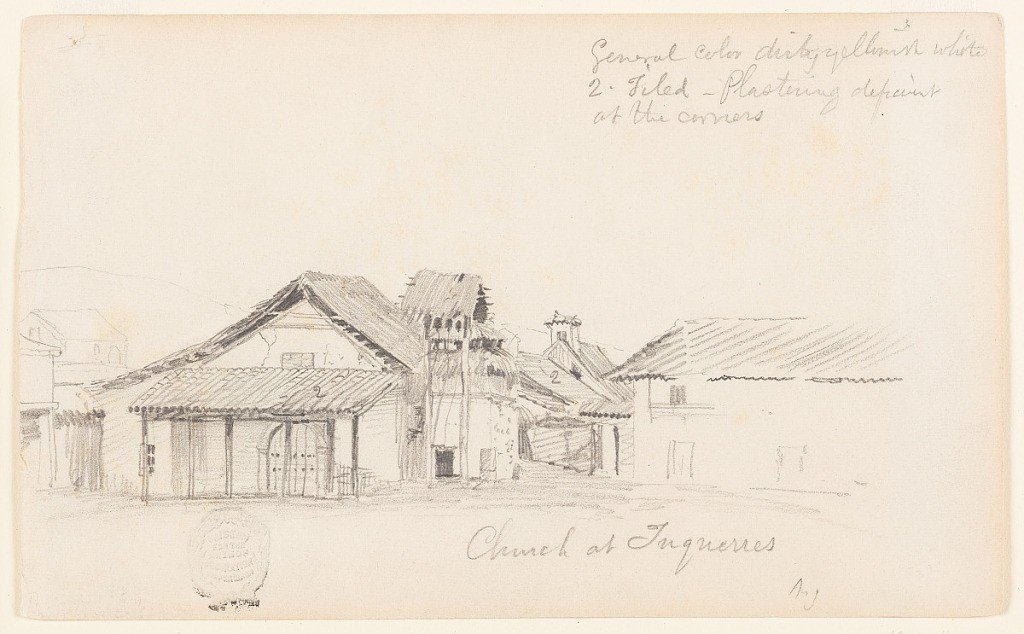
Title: Church at Túquerres, Colombia
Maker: Frederic Edwin Church, American, 1826–1900
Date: August 1853
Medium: Graphite on white wove paper
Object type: Drawing
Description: Architecture and landscape sketch showing a view of a church in the Colombian town of Túquerres and nearby buildings. Situated at center left, the church features a large door sheltered by a projecting portico, beneath a gabled roof with a rudimentary belltower at center. At left, behind, and at right, the stucco walls and terra cotta roofs of other city buildings are visible.

Verso: Unfinished landscape sketch showing a view of a rugged, craggy mountain range in the distance beyond a lake.